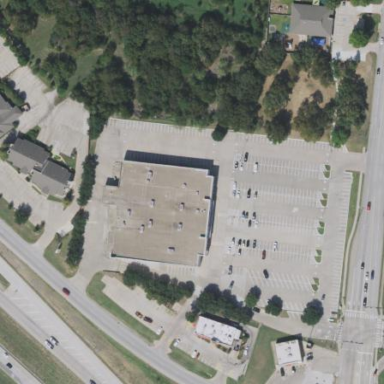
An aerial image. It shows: Retail building with fitness center on the premises.